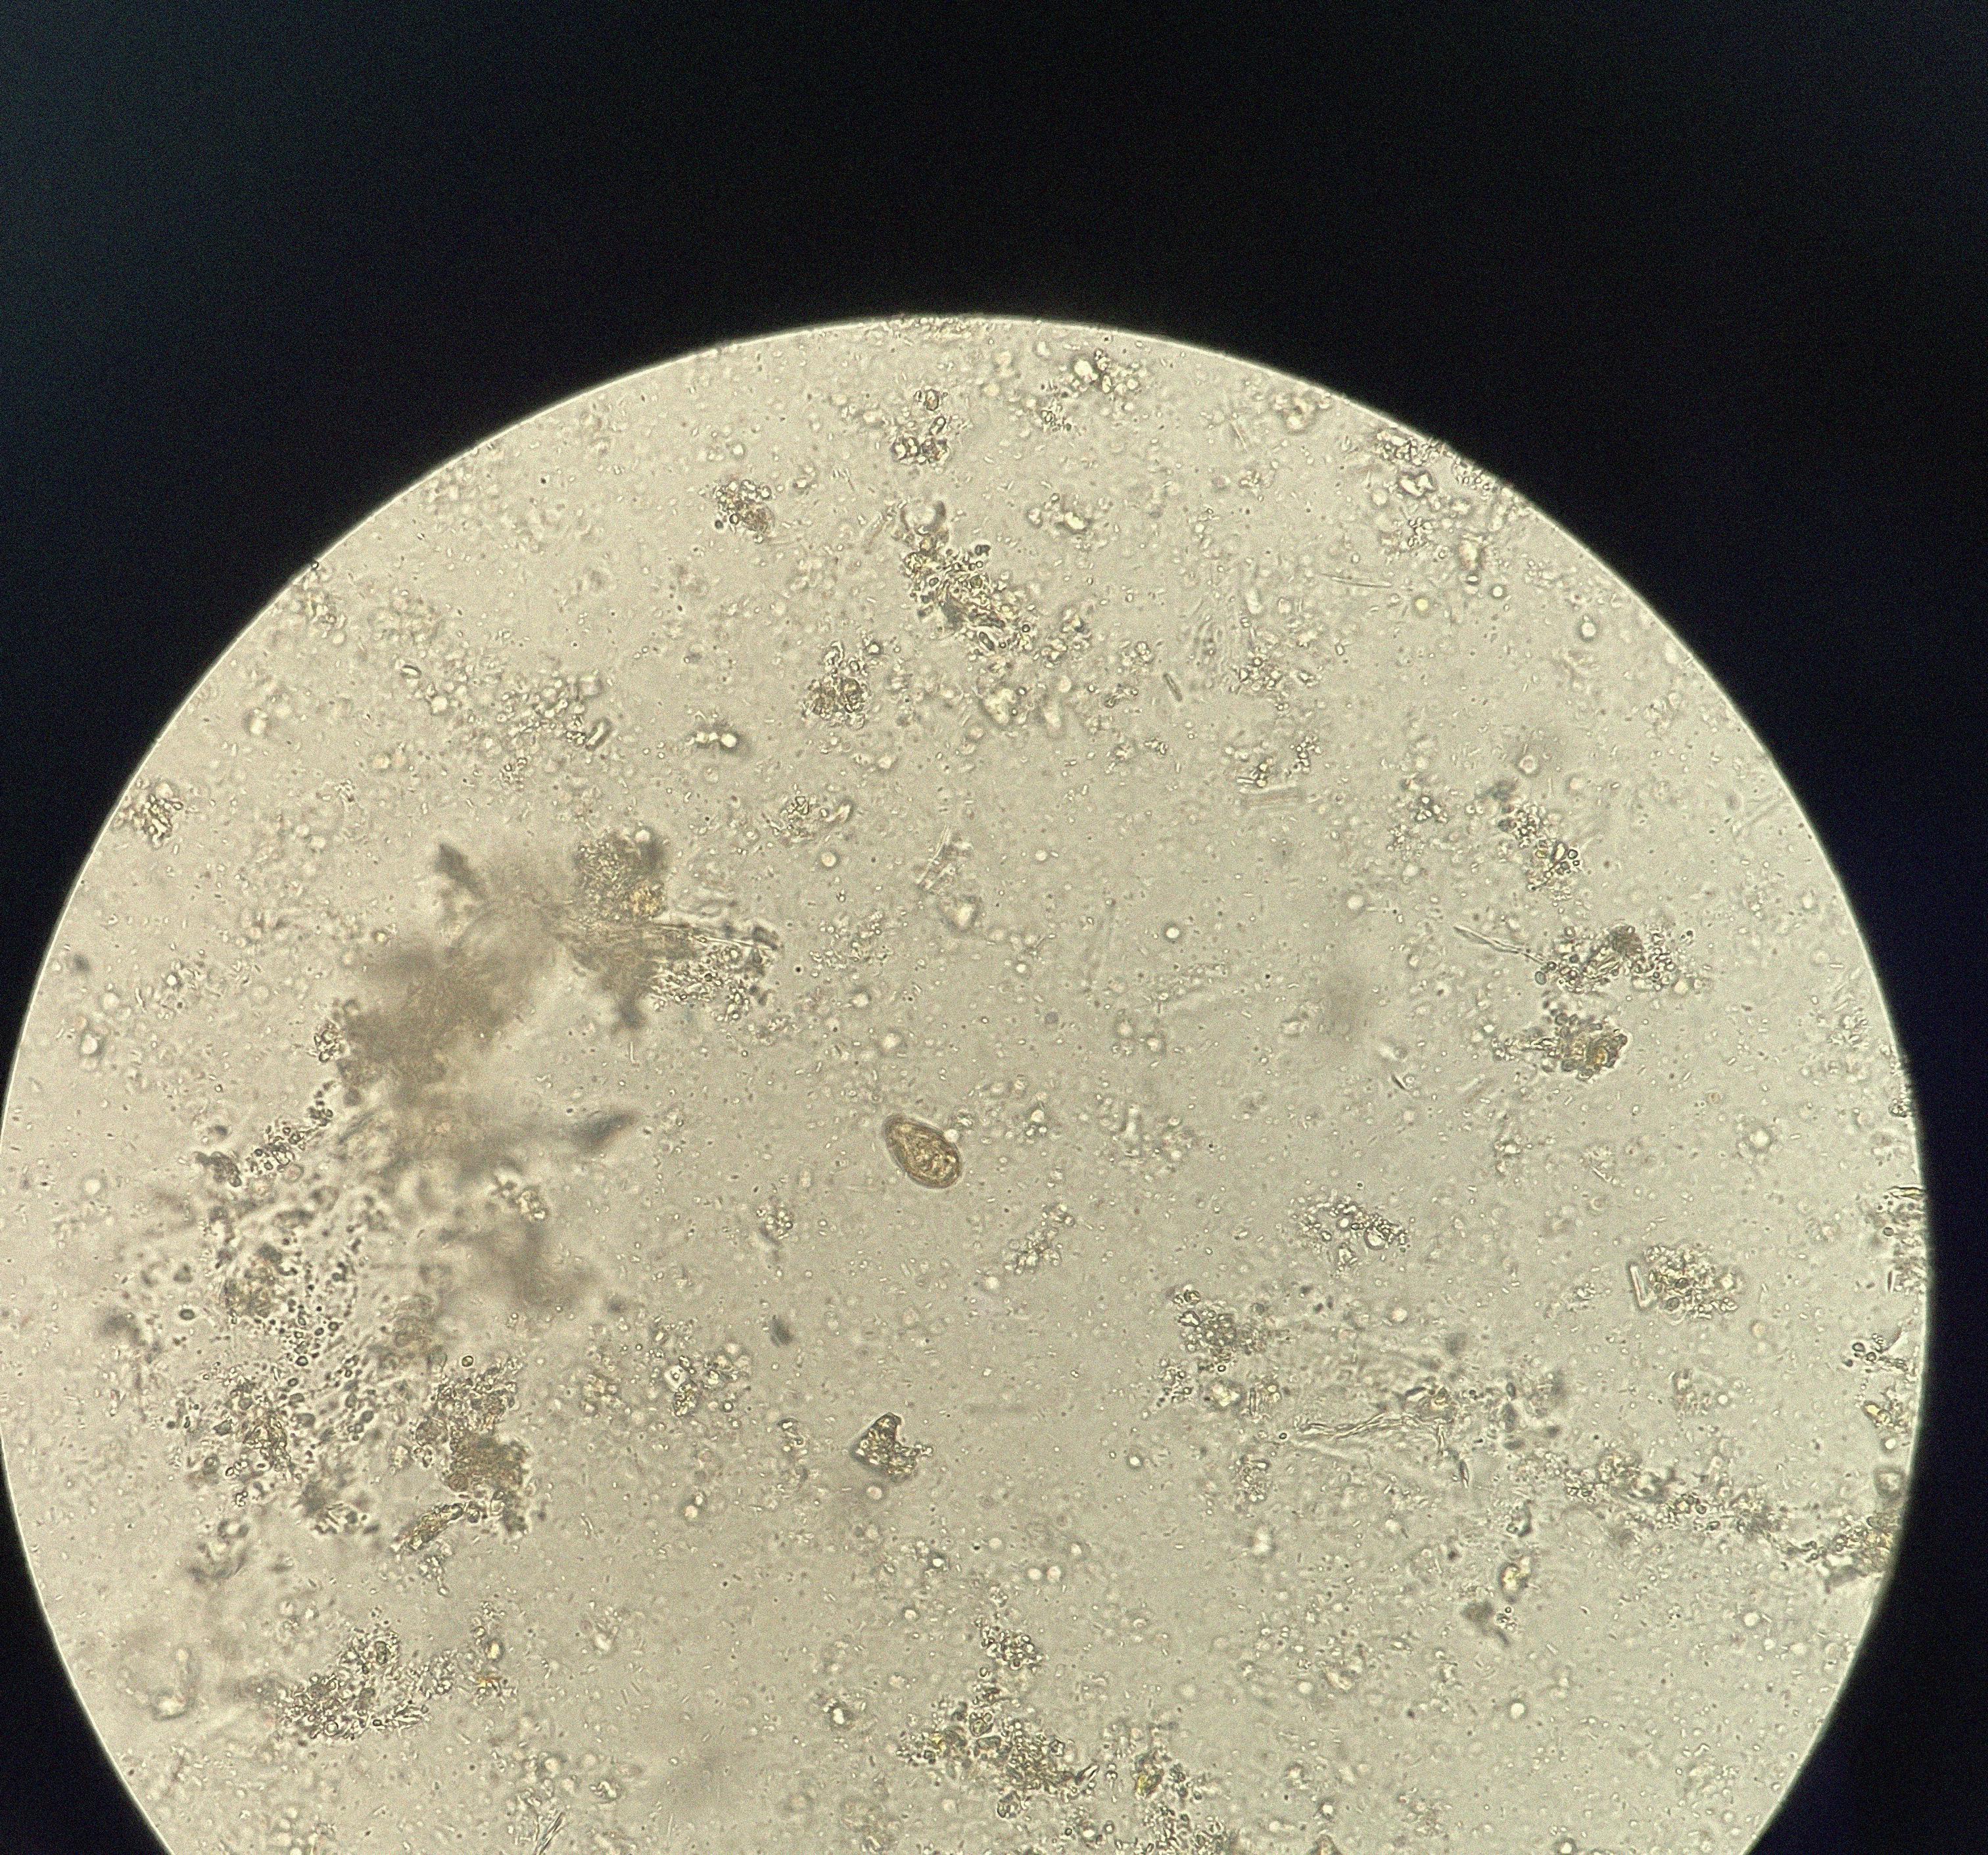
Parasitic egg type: Opisthorchis viverrine